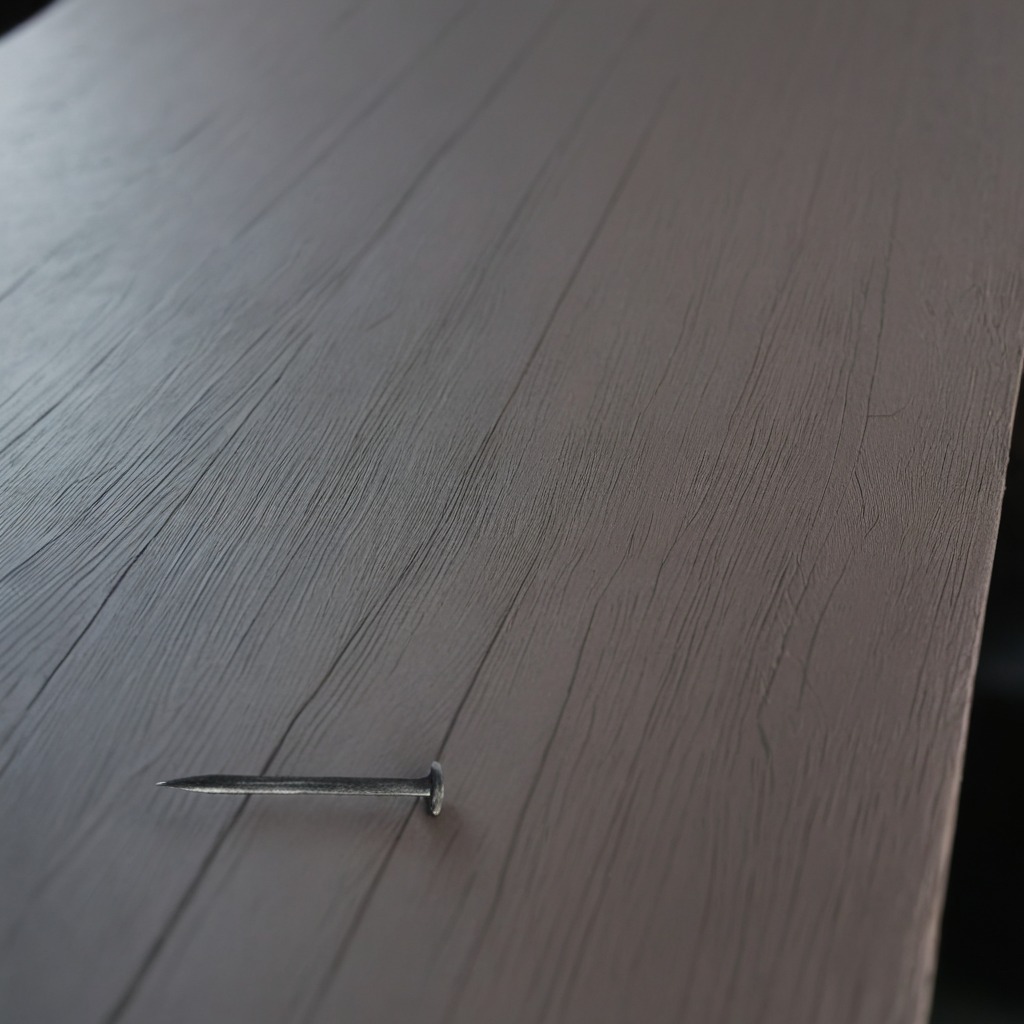
An iron nail is lying on the table in a garage.